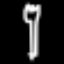
Label: fork